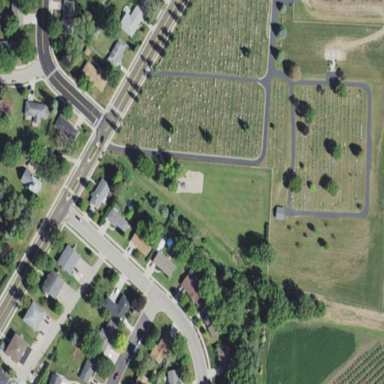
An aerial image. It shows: Cemetery.